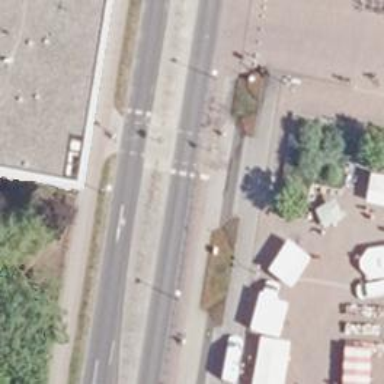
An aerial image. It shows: Tertiary road with separate asphalt surfaces for the sidewalk and cycleway.